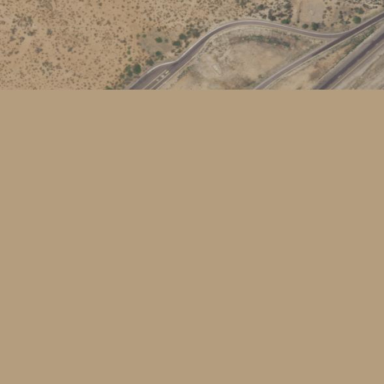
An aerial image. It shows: Rest area on the road.